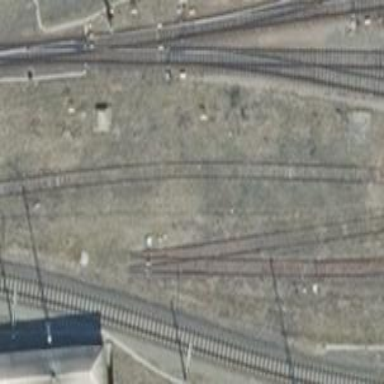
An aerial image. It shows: Abandoned railway yard.